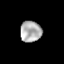
Tissue: skin
Cell type: Epithelial cells
Senescence score: 0.2848
Nuclear area (px): 439
Mean DAPI intensity: 174.879